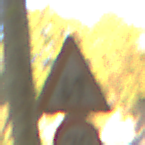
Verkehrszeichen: Gegenverkehr
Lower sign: Geschwindigkeit70
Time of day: Midday
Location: Outdoor (Urban)
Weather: Clear
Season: NotSpecified
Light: Natural